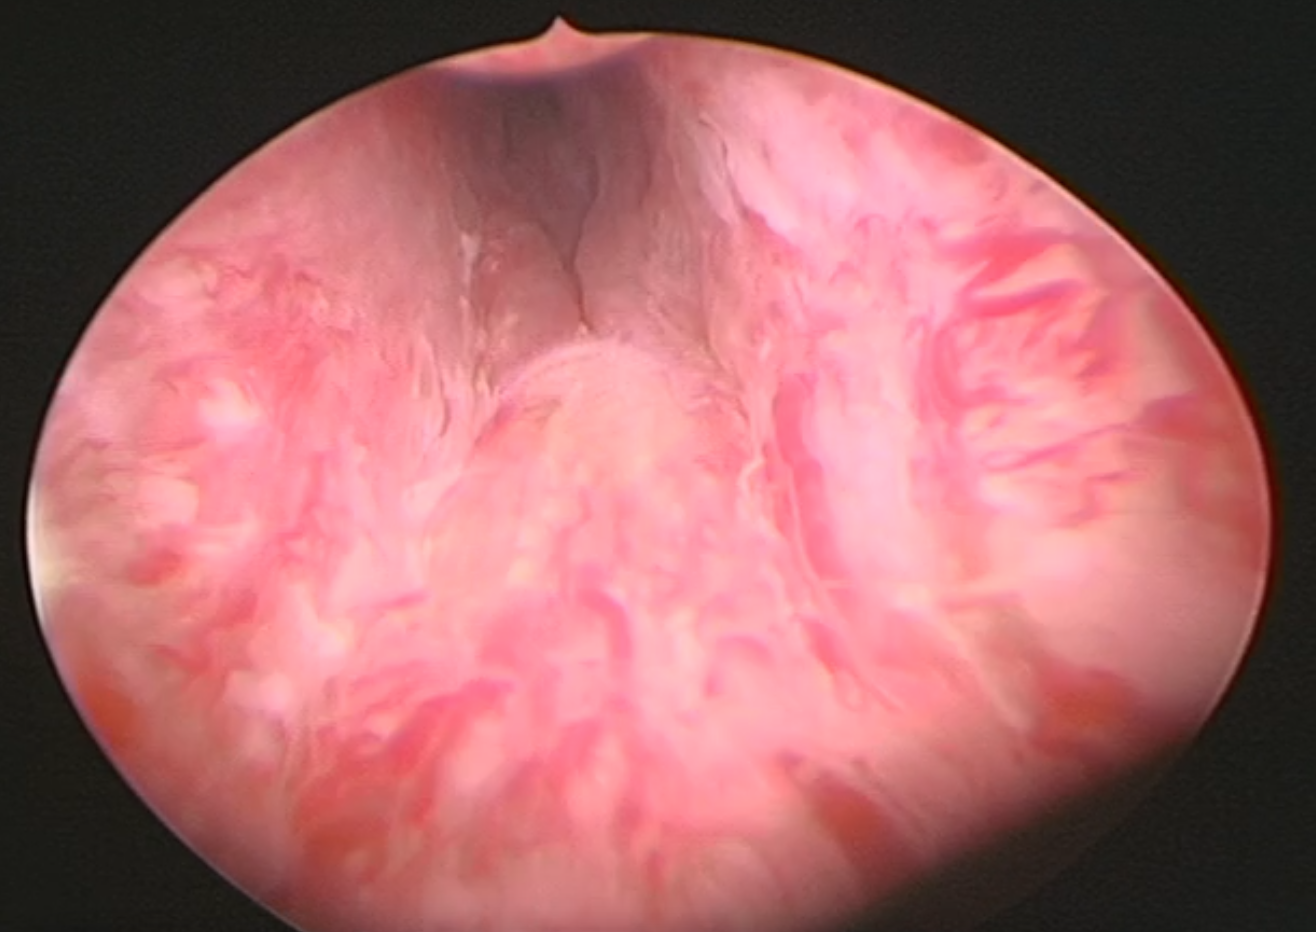
Modality: WLC
Class: Anatomical landmarks
Subclass: ProstaticUrethra
Lesion: L0
Bladder cancer association: No